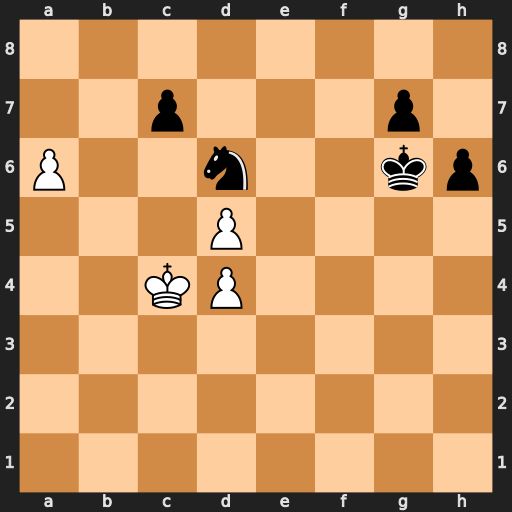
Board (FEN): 8/2p3p1/P2n2kp/3P4/2KP4/8/8/8
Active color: w
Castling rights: -
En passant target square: -
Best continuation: Kc5 Nc8 Kc6